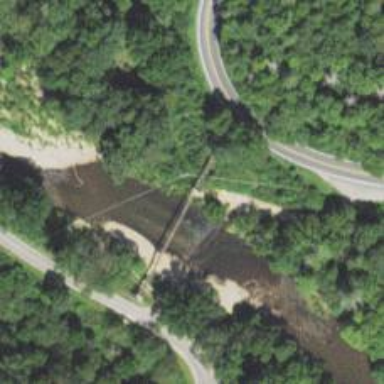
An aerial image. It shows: Path crossing suspension bridge with excellent trail visibility.